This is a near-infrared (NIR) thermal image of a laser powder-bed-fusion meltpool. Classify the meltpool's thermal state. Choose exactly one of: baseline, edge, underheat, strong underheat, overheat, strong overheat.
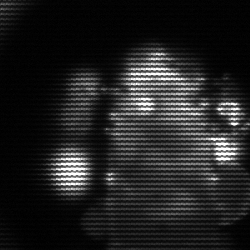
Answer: strong underheat